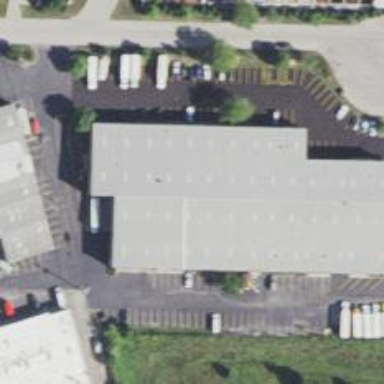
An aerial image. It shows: Industrial building.